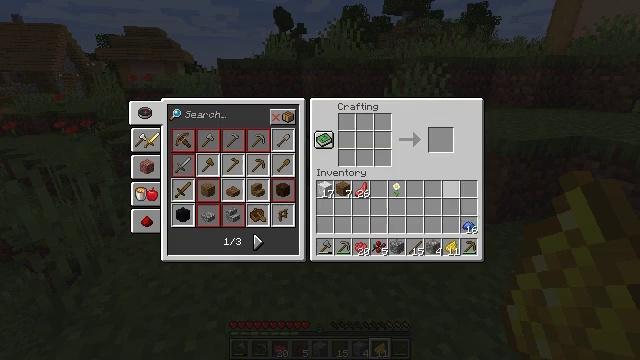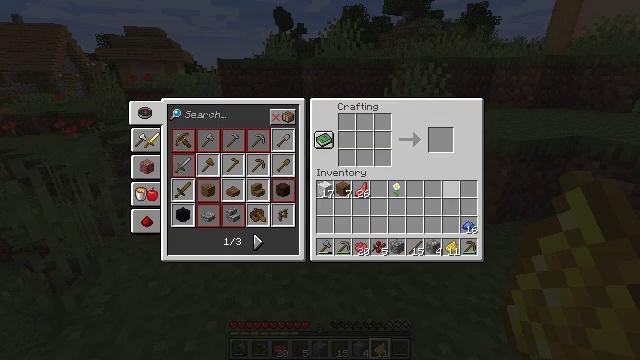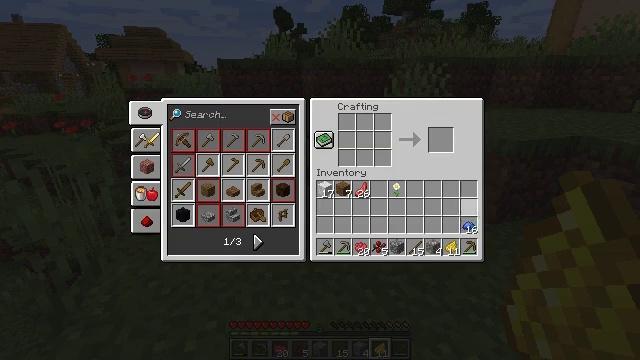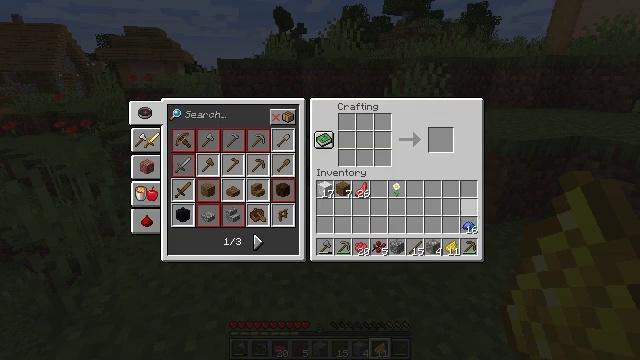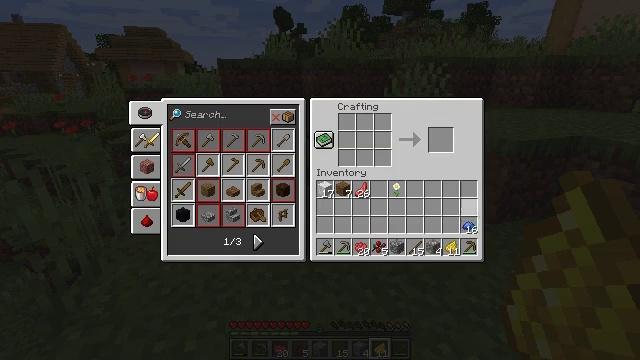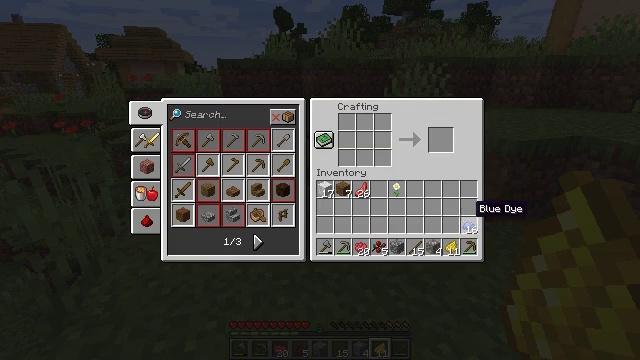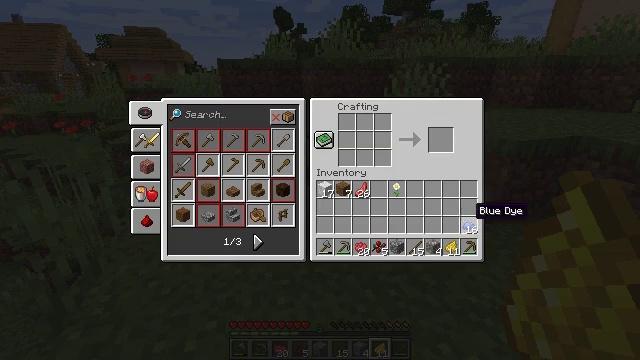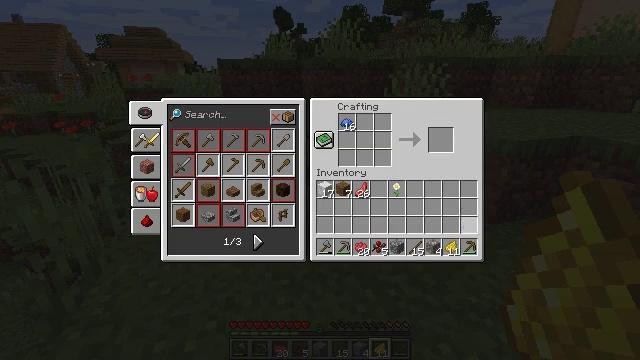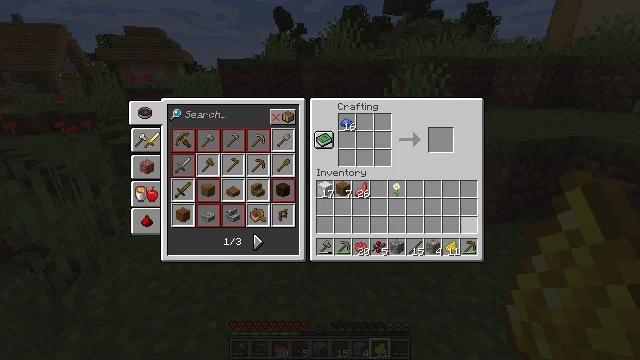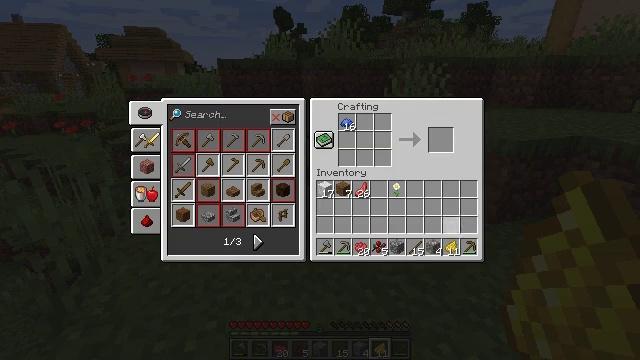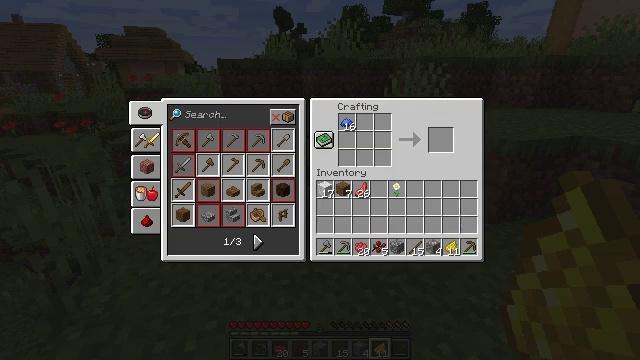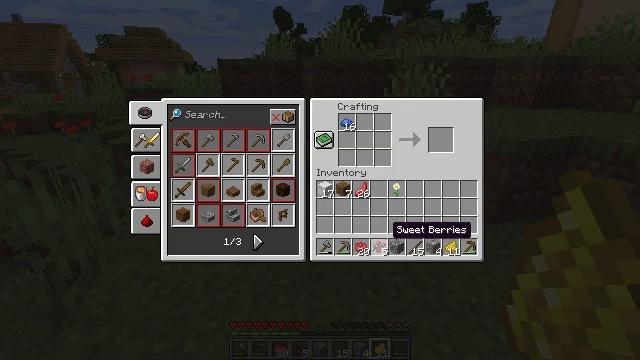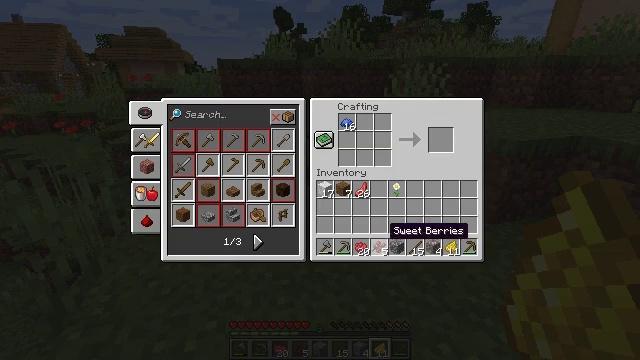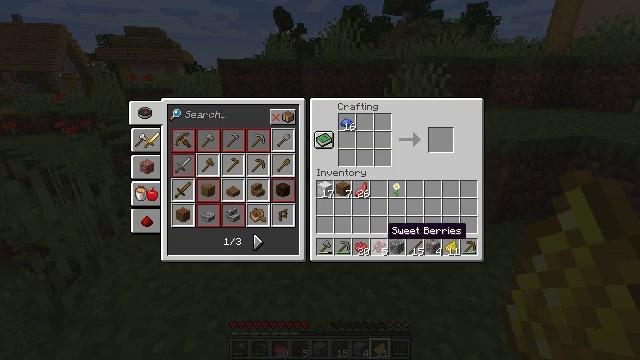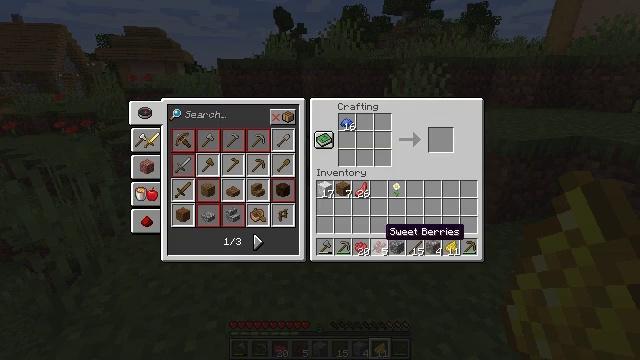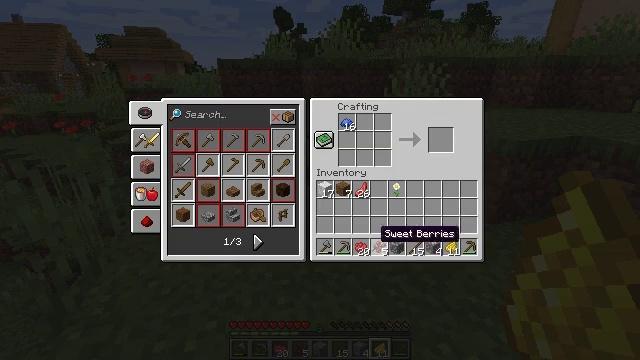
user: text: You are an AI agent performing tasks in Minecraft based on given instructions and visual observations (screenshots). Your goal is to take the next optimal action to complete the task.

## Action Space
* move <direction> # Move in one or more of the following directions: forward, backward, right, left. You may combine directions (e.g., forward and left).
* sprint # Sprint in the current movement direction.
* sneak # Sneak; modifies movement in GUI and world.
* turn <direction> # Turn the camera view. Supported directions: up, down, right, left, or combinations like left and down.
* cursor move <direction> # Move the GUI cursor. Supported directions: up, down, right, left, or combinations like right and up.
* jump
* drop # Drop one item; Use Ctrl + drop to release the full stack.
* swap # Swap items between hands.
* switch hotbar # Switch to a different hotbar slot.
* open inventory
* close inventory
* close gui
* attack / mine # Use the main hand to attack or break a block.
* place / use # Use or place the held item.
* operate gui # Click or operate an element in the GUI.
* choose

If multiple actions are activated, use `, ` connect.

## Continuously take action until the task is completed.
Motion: motion action
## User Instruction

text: Combine dyes to make purple dye.
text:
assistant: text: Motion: sneak, cursor move down, open gui
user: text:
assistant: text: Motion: sneak, cursor move right and down
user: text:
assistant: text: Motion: sneak
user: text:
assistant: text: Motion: sneak
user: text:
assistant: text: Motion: sneak
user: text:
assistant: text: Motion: sneak
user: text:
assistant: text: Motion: sneak, operate gui
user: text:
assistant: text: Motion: sneak, operate gui
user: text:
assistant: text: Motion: sneak, cursor move left, operate gui
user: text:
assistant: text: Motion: sneak, cursor move left and down
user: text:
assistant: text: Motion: sneak, cursor move left
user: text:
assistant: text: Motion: sneak
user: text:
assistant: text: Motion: sneak
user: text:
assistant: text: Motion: sneak
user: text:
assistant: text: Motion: sneak
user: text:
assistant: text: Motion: sneak
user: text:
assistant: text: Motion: sneak
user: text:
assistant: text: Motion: sneak, operate gui
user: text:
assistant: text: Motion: sneak, operate gui
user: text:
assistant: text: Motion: sneak, operate gui
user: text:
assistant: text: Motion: sneak, cursor move right and up
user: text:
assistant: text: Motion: sneak, cursor move right and up
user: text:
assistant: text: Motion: sneak, cursor move right and up
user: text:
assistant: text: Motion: sneak
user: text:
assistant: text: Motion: sneak, cursor move up
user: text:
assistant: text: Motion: sneak, cursor move up
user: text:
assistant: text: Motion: sneak
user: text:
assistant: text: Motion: sneak
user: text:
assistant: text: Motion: sneak, cursor move up
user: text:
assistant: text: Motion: sneak, operate gui